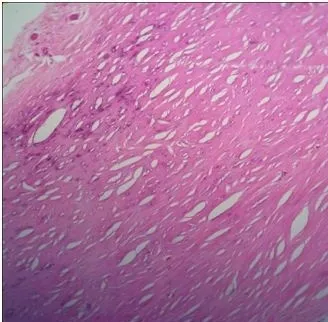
Hematoxylin and eosin-stained pericardial tissue section showing no evidence of granulomatous inflammation. Foci of microcalcifications are present in fibrous tissue. Original magnification, x40.
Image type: pathology (h&e)